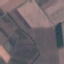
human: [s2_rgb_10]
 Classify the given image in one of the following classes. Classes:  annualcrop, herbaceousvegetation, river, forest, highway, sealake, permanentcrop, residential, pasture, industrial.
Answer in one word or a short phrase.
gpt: AnnualCrop